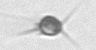
Label: Acanthoica_quattrospina